Field crop: maize
Growth stage: 2
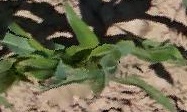
Species: maize